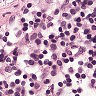
Metastatic tissue present: no